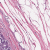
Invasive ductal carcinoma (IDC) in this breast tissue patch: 1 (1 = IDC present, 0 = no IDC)